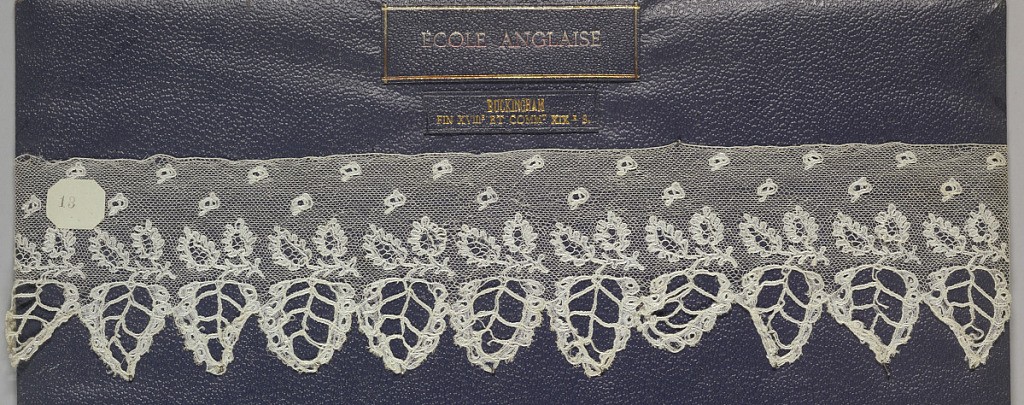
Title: Band
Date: late 18th century
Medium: Technique: bobbin lace
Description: Edge of bobbin lace, leaf pendant edge; late 18th century Buckinghamshire.